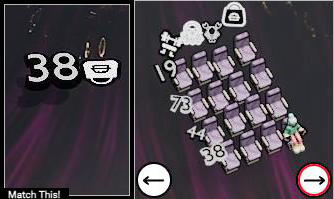
Task: seats
Answer: yes